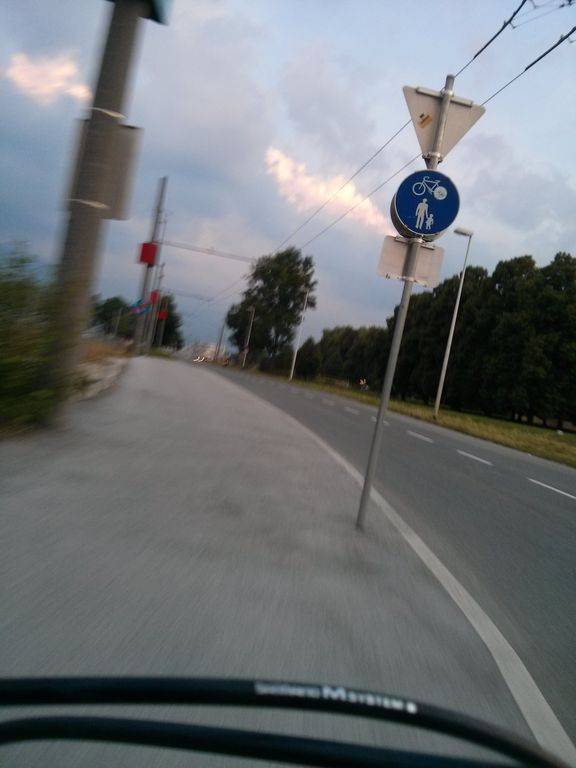
Region: Germany
Coordinates: 47.818, 12.997